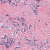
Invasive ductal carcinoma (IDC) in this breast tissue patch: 1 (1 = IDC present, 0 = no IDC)